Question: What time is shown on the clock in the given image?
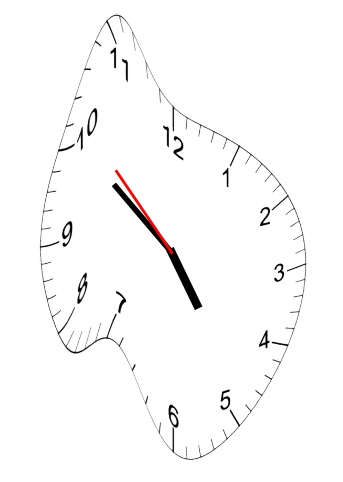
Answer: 04:50:52